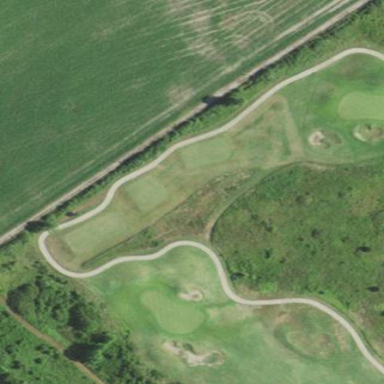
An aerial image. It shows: Area with grass used as rough in golf course.